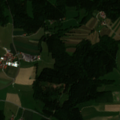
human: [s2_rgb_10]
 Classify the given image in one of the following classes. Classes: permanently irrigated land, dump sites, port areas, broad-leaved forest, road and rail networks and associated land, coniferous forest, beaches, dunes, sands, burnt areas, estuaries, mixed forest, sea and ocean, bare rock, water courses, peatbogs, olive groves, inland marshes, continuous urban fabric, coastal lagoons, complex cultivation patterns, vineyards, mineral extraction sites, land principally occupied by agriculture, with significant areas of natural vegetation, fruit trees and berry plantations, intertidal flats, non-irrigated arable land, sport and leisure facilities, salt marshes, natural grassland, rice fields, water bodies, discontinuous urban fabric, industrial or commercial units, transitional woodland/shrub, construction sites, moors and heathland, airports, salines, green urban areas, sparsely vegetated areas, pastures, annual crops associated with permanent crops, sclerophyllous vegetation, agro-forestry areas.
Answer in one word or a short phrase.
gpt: non-irrigated arable land, pastures, land principally occupied by agriculture, with significant areas of natural vegetation, coniferous forest